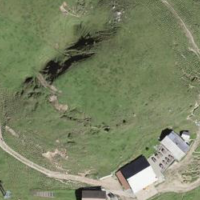
EUNIS habitat code: 23
Species observed at this site:
Neotinea ustulata